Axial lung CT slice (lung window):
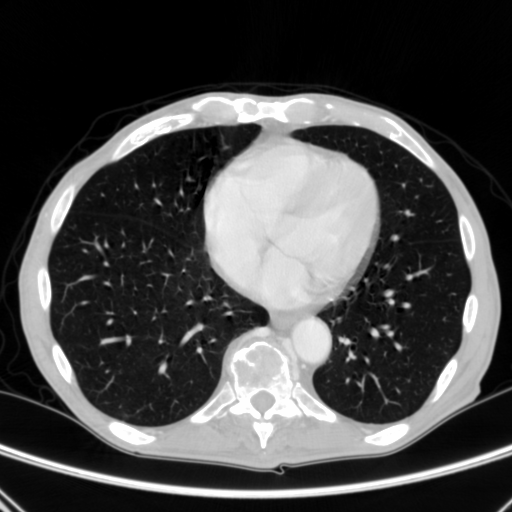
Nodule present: no